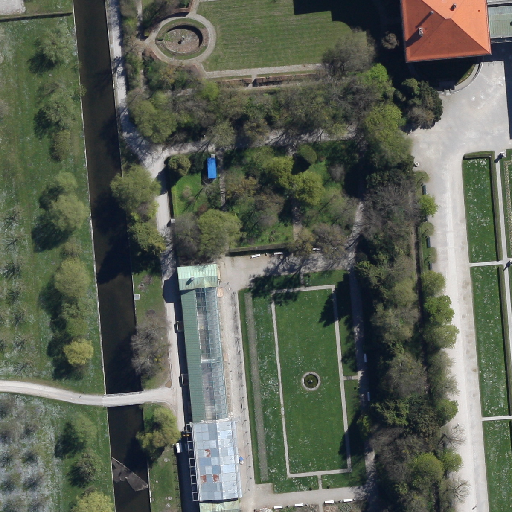
Referring expression: building along the road